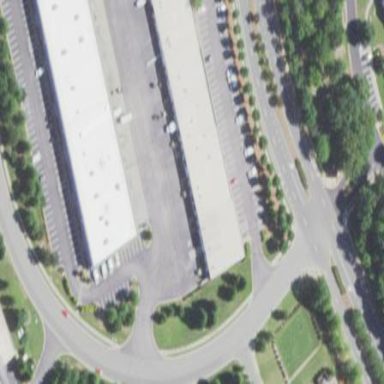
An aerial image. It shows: Commercial building.